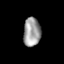
Tissue: lung
Cell type: Epithelial cells
Senescence score: 0.2126
Nuclear area (px): 484
Mean DAPI intensity: 157.174